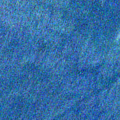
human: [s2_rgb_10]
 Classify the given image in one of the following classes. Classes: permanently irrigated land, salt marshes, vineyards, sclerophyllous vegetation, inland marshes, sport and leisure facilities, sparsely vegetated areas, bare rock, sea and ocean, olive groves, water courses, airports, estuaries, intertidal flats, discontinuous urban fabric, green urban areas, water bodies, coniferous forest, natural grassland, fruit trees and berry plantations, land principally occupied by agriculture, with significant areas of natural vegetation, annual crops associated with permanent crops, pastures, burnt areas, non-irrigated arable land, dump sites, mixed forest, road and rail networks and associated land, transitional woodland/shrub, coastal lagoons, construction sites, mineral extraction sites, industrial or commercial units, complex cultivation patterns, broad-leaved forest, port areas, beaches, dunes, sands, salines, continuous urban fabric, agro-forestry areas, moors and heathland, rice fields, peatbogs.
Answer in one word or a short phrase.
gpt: sea and ocean